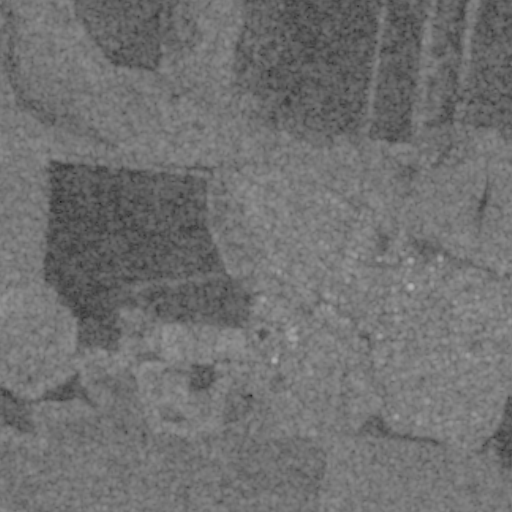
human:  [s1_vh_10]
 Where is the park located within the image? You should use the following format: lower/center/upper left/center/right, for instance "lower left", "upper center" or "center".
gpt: The park is located in the center right of the image.
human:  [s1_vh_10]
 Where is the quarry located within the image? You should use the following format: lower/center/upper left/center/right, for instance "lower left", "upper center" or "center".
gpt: The quarry is located in the upper left of the image.
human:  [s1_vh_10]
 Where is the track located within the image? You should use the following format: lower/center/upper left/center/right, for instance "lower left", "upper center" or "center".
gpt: The track is located in the center right of the image.
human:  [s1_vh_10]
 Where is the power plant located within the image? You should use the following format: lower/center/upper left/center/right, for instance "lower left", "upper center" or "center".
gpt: There is no power plant in the image.

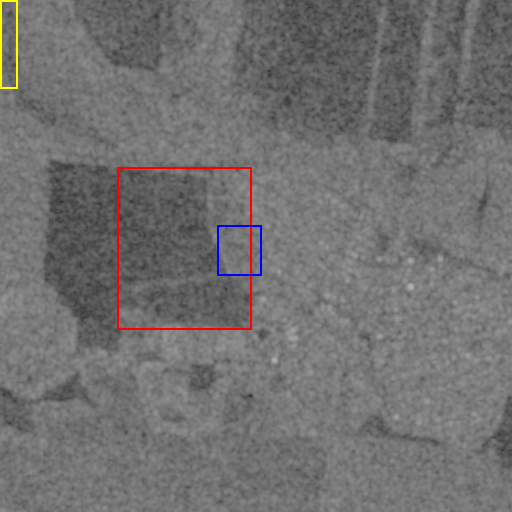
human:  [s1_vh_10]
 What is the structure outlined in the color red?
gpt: The structure outlined in red is a crop field.
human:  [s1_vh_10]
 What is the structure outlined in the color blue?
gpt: The structure outlined in blue is a park.
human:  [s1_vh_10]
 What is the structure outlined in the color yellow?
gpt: The structure outlined in yellow is a quarry.
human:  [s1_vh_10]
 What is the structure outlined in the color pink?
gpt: There is no pink outline.